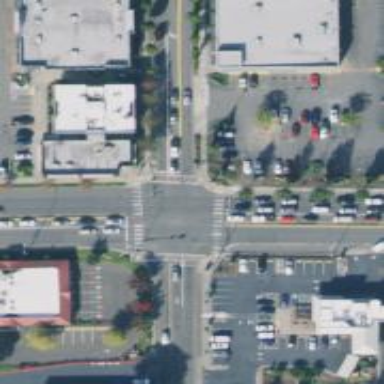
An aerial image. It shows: Footway with asphalt surface and zebra crossing.